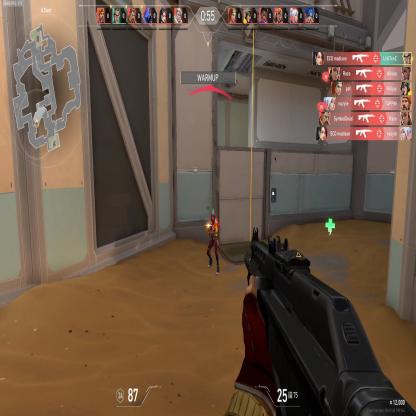
Label: enemy